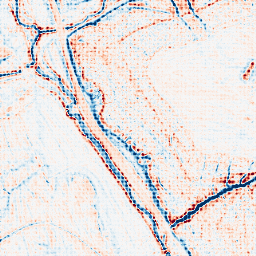
Category: edge_preserving
Decomposition family: anisotropic_diffusion
Decomposition parameters: iterations: 10
kappa: 100
gamma: 0.2
Upsampling method: sinc_blackman
Upsampling parameters: scale: 4
kernel_size: 4
Upsampling scale: 4